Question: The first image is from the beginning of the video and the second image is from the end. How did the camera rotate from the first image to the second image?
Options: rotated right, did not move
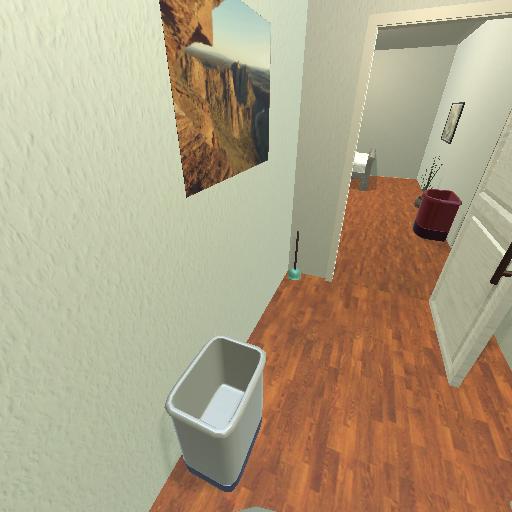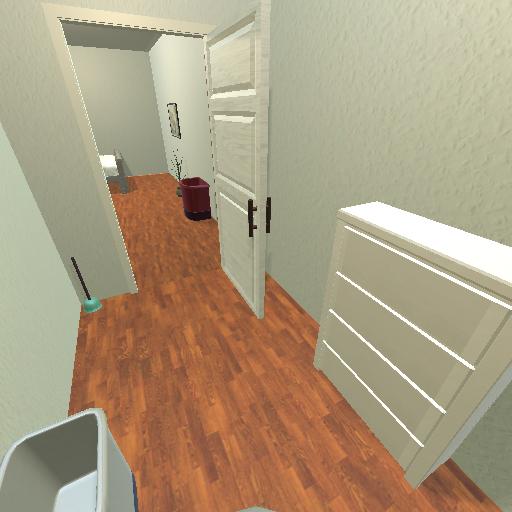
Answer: rotated right